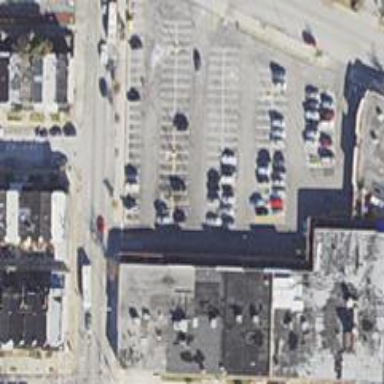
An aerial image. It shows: Retail building.